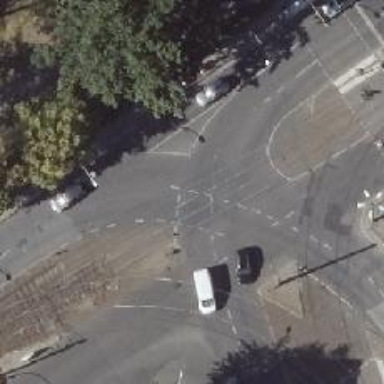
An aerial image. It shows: Tram level crossing on railway.